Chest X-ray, AP view. Patient: 47 years old, sex F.
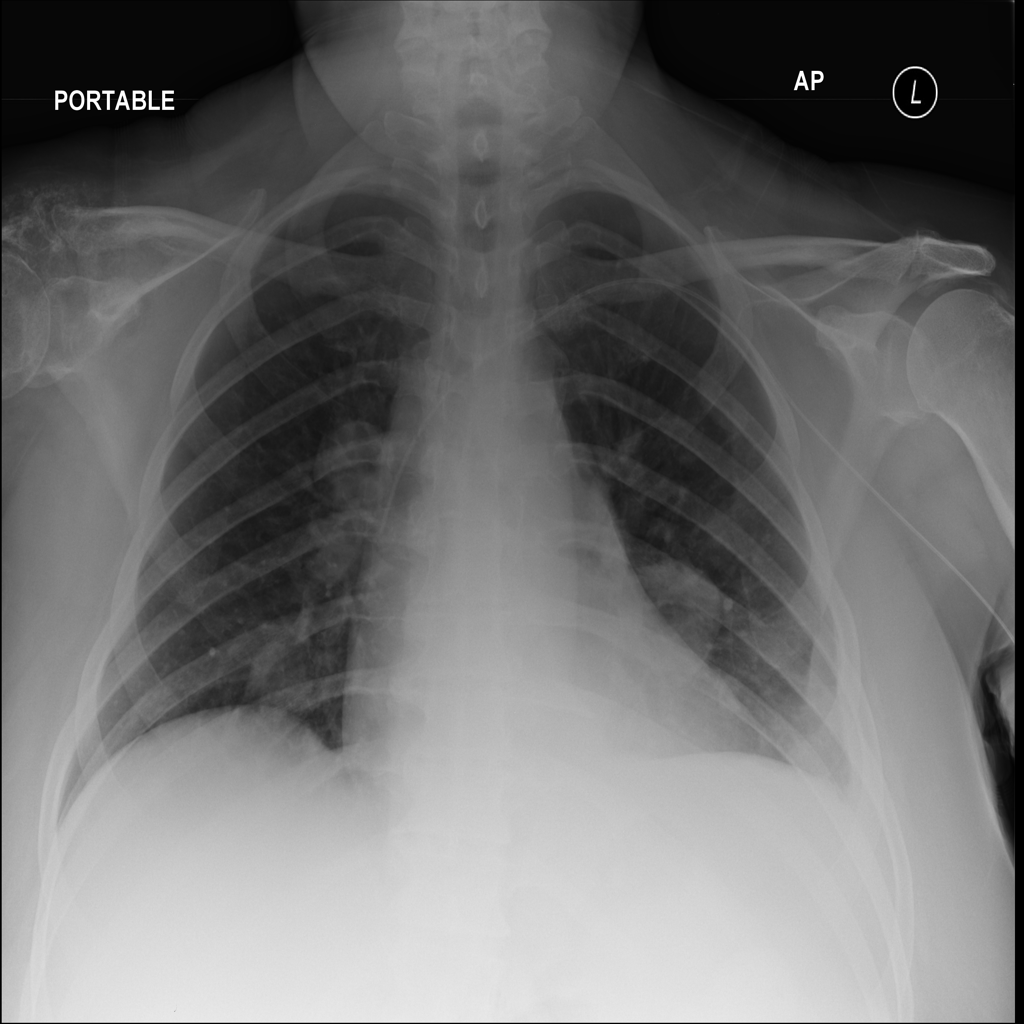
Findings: No Finding